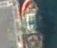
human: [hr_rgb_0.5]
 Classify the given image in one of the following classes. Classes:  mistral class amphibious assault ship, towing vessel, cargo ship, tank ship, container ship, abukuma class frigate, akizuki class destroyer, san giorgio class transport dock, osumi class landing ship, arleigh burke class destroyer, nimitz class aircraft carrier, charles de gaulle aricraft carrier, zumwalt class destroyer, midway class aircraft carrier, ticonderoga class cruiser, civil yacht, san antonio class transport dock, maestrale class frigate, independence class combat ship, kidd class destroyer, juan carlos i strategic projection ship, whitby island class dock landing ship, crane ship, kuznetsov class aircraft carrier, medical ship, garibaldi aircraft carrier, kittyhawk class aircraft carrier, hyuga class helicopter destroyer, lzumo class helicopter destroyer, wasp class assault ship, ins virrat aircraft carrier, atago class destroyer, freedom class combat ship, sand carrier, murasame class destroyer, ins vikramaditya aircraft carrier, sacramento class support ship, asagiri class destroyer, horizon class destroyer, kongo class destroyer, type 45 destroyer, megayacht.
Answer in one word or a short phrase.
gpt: Towing vessel